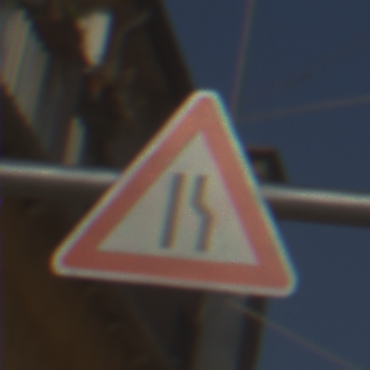
Verkehrszeichen: EinseitigVerengteFahrbahnRechts
Umgebung: Outdoor, Urban
Tageszeit: MorningAfternoon
Wetter: Clear
Licht: Natural
Jahreszeit: NotSpecified
Kontrast: HighContrast